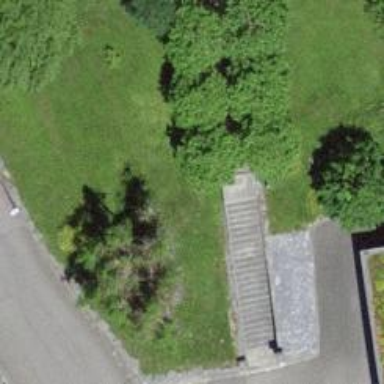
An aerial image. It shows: Set of steps on the road.